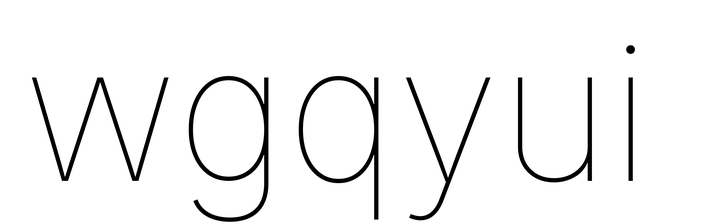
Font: Inter_Thin